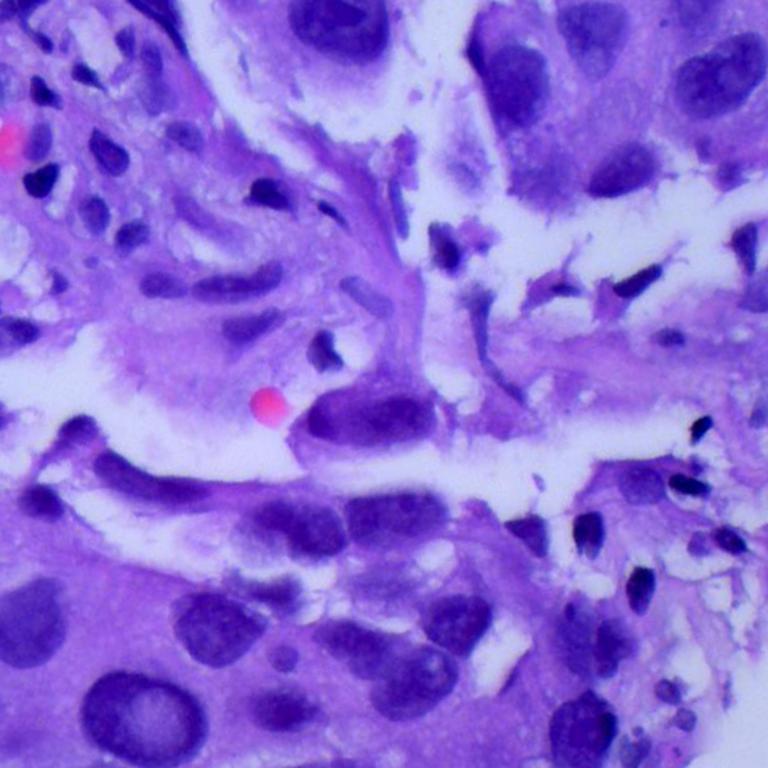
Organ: lung
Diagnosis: adenocarcinomas